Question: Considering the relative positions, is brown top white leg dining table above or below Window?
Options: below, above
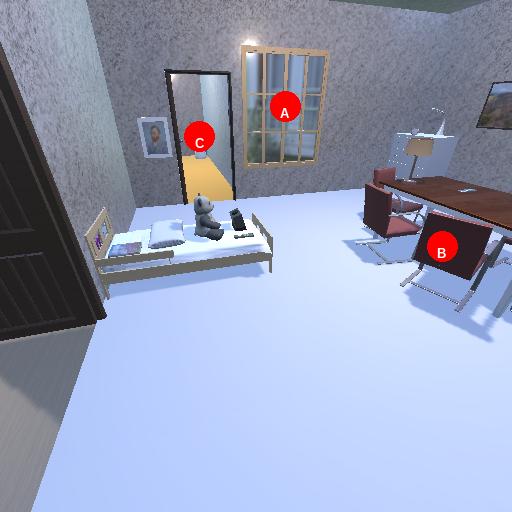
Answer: below